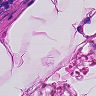
Metastatic tissue present: no